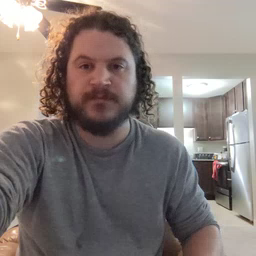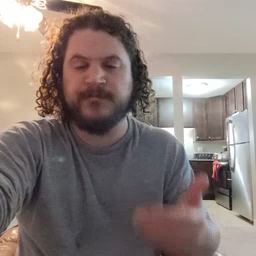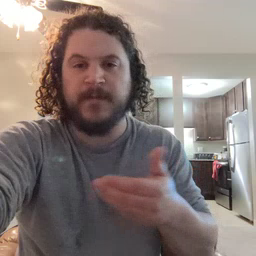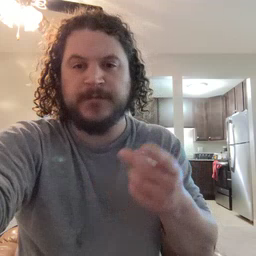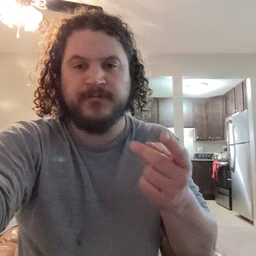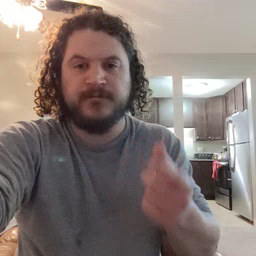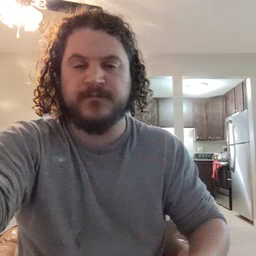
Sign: puppy